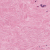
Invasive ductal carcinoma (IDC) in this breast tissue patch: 0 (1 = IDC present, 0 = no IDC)